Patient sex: M
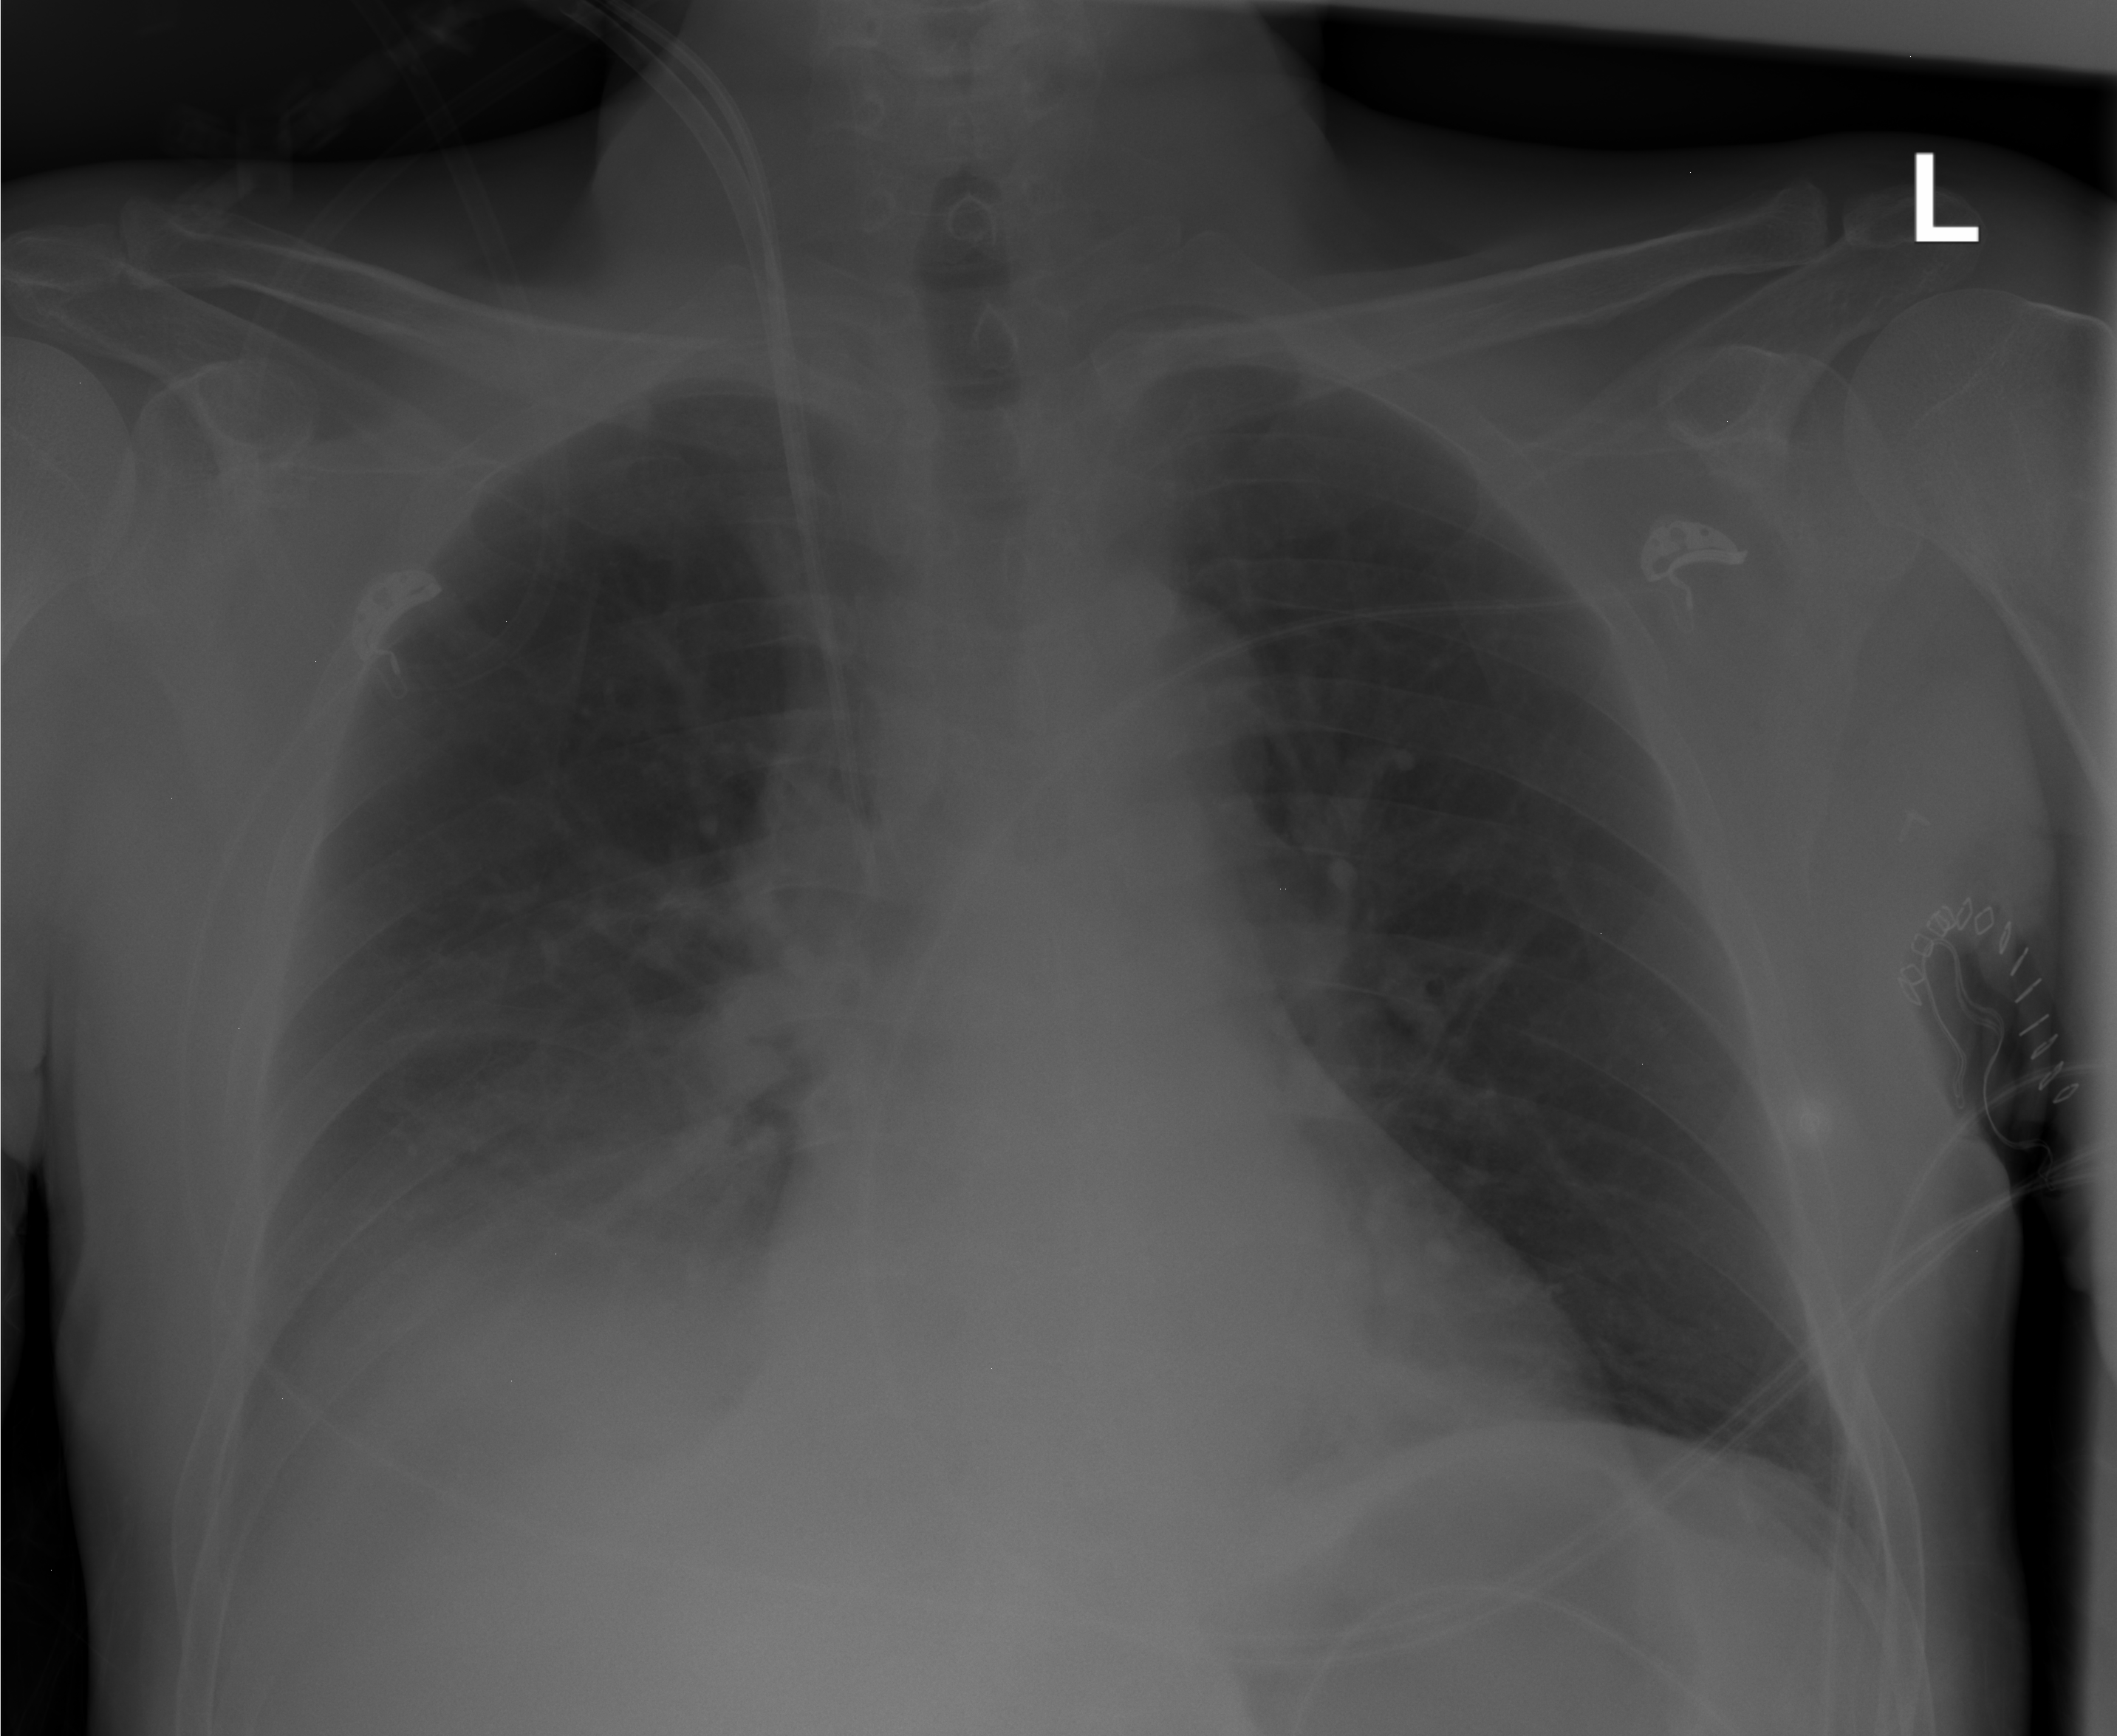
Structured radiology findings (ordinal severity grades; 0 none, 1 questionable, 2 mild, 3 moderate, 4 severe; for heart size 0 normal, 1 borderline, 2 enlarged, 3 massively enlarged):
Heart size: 0
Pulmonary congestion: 0
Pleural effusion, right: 2
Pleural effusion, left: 0
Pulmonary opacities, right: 0
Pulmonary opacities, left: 0
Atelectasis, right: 0
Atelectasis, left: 0